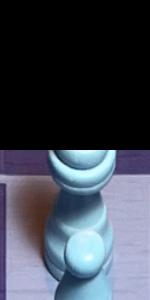
Label: Queen_White